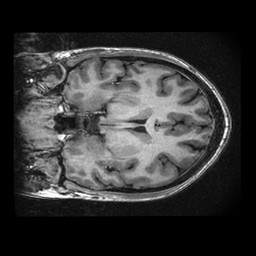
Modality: T1w
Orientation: coronal
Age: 24
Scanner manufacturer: ge
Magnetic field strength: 3 T
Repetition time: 0.008312 s
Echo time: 0.003108 s